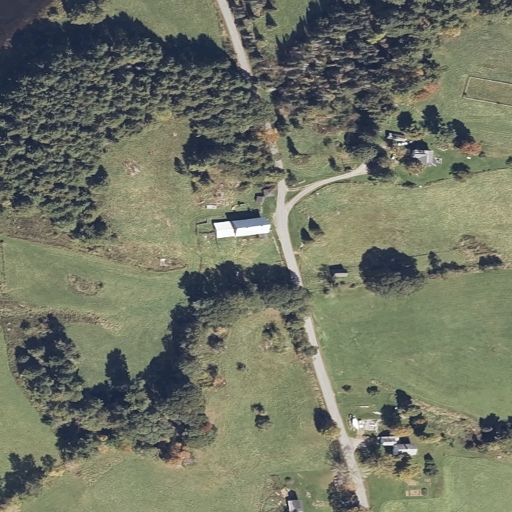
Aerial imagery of cape in Maine named Vaughan Neck containing pasture, evergreen forest, open development, low intensity development, mixed forest, and medium intensity development